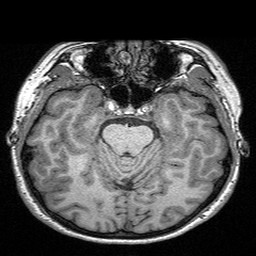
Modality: T1w
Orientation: coronal
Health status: ill
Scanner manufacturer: siemens
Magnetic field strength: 3 T
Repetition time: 2.3 s
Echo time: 0.00298 s